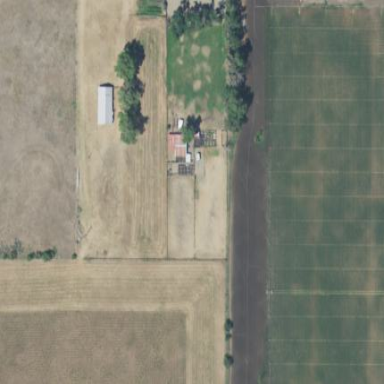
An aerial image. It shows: Farmyard area.